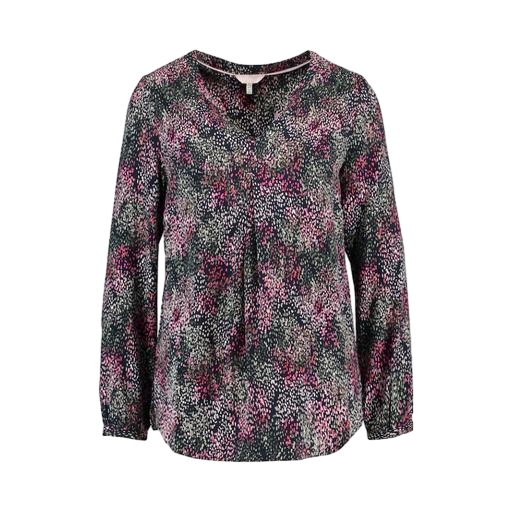
pink floral-print shirt, pink printed pleat-neck top only macy, pink floral-print henley, white background